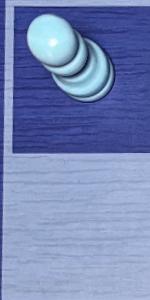
Label: Empty